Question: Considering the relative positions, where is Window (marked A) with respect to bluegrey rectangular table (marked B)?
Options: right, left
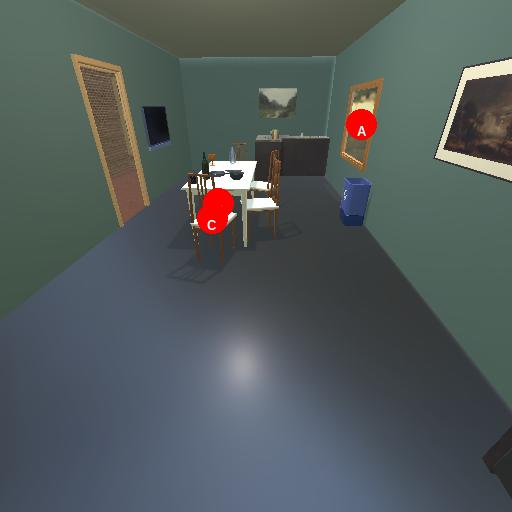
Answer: right